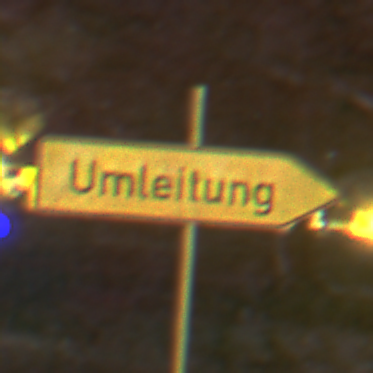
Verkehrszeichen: UmleitungswegweiserRechtsweisend
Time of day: Night
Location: Outdoor (Suburban)
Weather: Clear
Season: NotSpecified
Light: Artificial